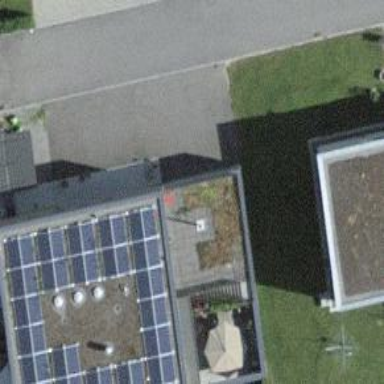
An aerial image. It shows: Solar power generator with photovoltaic panels.